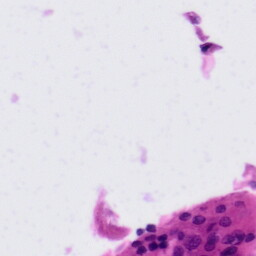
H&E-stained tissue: Tonsil